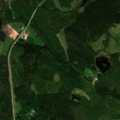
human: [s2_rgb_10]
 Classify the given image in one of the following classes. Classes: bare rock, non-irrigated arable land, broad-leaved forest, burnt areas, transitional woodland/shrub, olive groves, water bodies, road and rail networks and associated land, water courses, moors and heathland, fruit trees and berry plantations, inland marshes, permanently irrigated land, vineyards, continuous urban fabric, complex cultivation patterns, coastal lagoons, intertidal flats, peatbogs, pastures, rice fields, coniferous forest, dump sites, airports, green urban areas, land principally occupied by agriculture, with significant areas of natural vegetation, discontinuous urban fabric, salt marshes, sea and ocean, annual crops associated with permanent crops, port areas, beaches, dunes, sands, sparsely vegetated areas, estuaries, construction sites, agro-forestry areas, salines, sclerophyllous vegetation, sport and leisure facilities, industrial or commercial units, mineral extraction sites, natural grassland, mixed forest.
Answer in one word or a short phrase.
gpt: land principally occupied by agriculture, with significant areas of natural vegetation, broad-leaved forest, coniferous forest, mixed forest